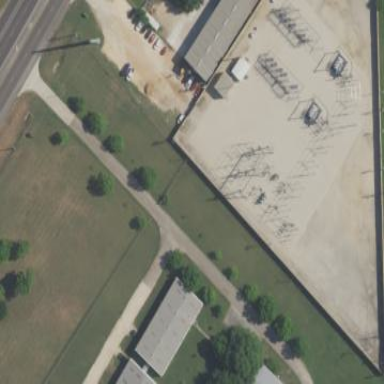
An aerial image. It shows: Outdoor power substation located behind wall. The substation operates at the distribution level.